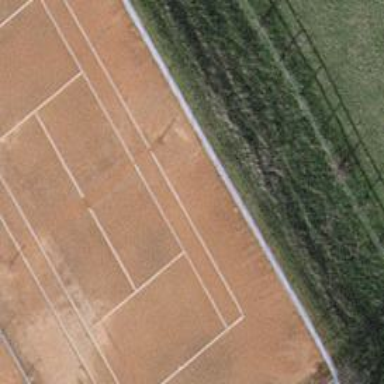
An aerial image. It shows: Sand tennis court on pitch for leisure land.